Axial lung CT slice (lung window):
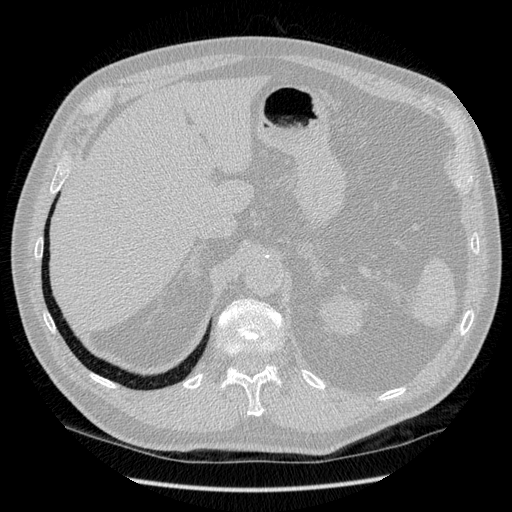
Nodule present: no